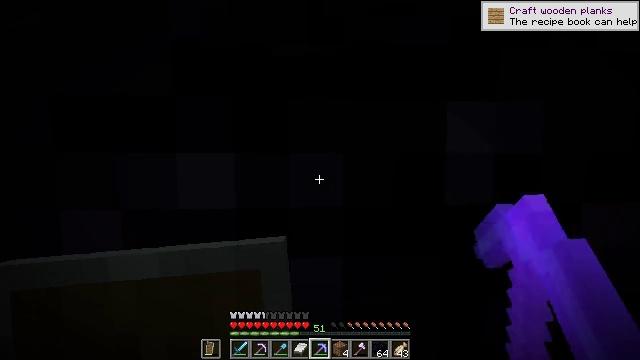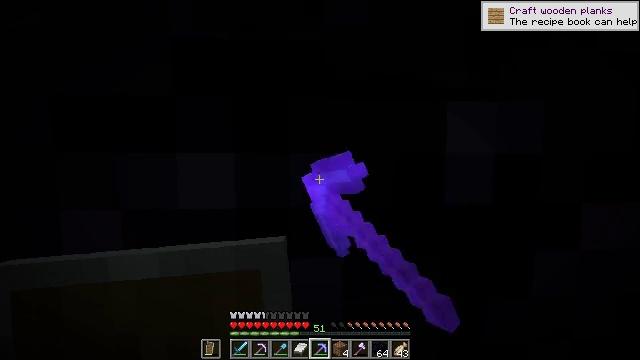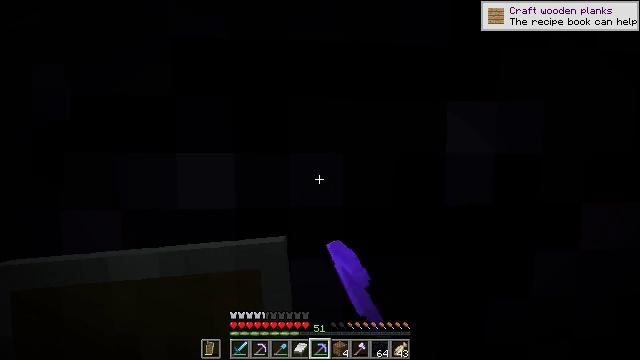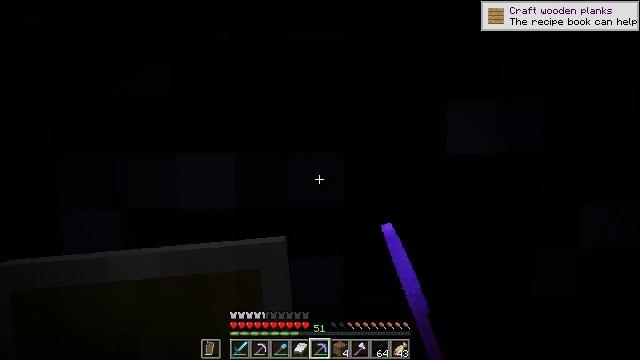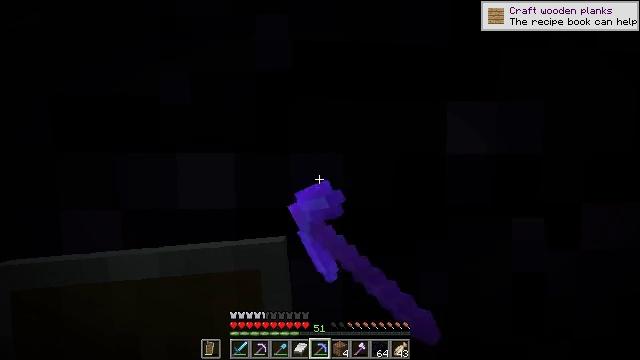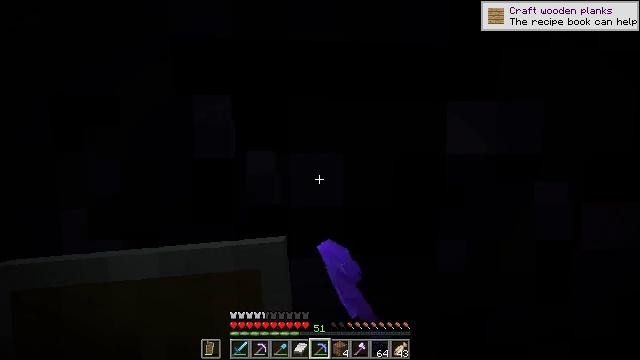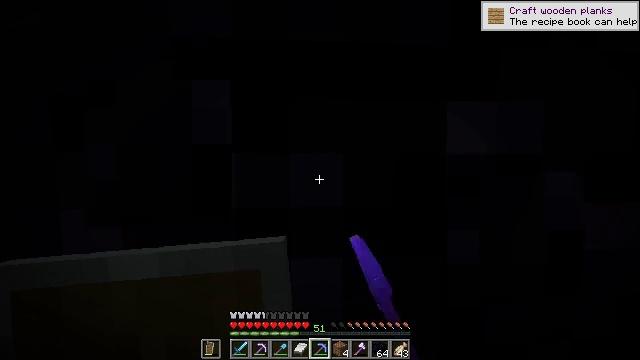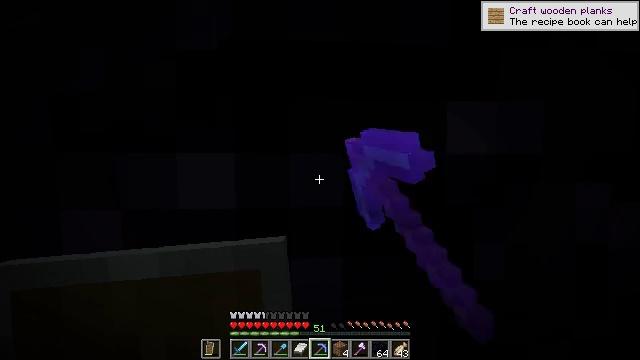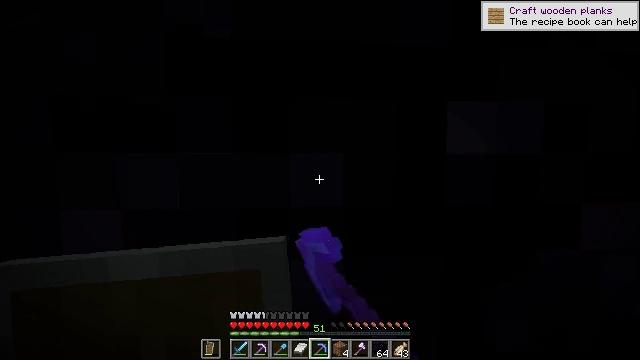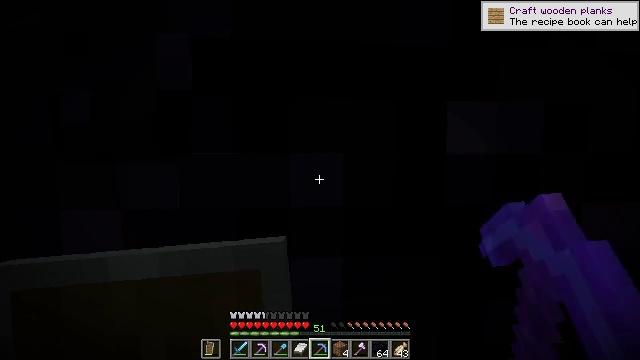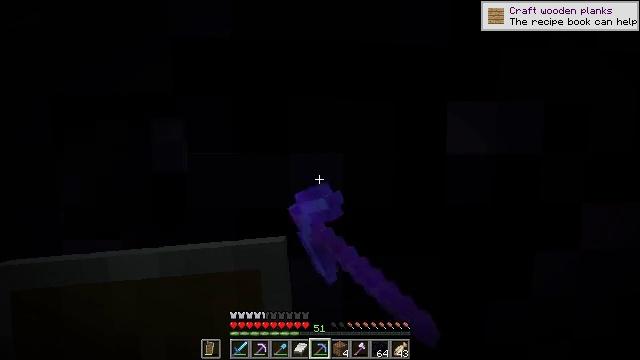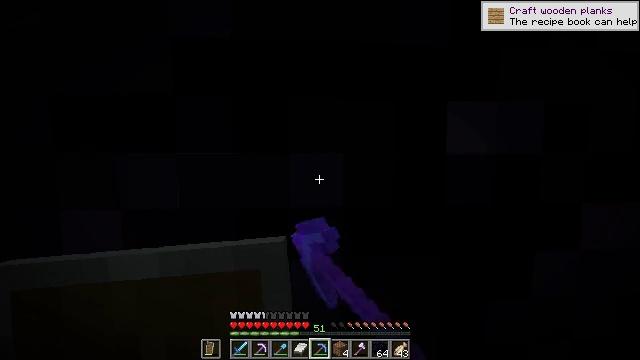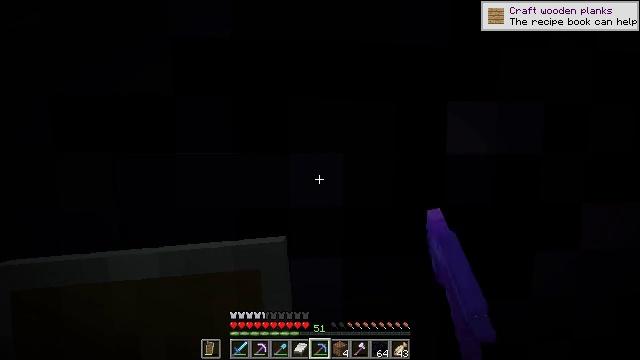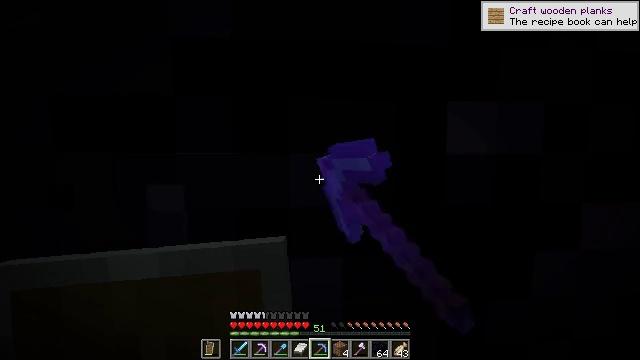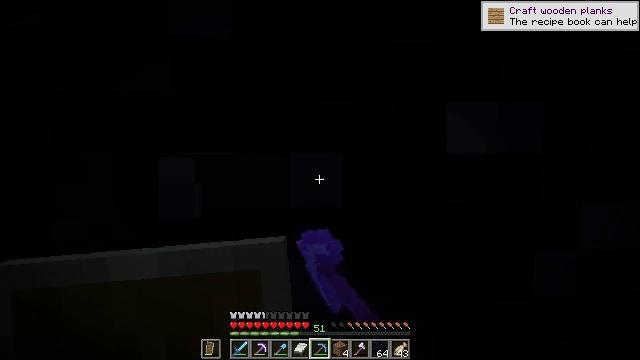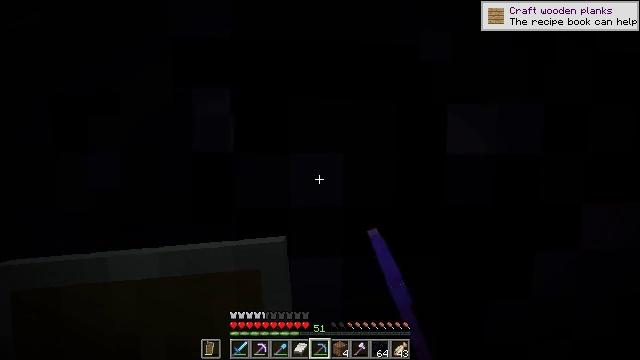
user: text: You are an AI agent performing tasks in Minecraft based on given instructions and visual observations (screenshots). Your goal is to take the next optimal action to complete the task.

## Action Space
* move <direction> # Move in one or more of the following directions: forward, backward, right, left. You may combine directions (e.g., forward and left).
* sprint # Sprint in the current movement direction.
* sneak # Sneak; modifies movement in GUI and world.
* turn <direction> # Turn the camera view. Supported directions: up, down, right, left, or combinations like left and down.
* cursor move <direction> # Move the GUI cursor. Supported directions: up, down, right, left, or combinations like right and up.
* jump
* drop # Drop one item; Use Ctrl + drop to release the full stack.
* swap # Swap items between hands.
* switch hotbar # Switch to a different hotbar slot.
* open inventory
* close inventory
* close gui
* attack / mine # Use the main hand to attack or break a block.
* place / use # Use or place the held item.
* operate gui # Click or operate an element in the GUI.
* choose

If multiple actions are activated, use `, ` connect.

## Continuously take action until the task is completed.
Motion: motion action
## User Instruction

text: Mine the tough obsidian.
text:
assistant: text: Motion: attack / mine
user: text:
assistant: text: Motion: attack / mine
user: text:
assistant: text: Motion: attack / mine
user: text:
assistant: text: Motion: attack / mine
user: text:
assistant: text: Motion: attack / mine
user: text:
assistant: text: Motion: attack / mine
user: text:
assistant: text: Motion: attack / mine
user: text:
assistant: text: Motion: attack / mine
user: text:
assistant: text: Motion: attack / mine
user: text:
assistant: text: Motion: attack / mine
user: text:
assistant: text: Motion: attack / mine
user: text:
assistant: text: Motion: attack / mine
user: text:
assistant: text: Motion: attack / mine
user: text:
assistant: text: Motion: attack / mine
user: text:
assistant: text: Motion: attack / mine
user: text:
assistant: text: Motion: attack / mine
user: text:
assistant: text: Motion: attack / mine
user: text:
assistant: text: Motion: attack / mine
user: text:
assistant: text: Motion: attack / mine
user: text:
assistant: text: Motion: attack / mine
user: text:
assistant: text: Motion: attack / mine
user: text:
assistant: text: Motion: attack / mine
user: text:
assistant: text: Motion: attack / mine
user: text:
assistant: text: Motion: attack / mine
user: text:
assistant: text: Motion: attack / mine
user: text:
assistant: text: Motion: attack / mine
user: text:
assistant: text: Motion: attack / mine
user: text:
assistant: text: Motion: attack / mine
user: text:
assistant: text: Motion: attack / mine
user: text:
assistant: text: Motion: attack / mine